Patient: sex M, age 51
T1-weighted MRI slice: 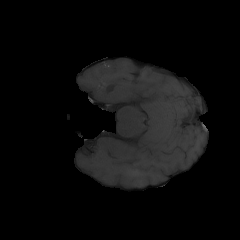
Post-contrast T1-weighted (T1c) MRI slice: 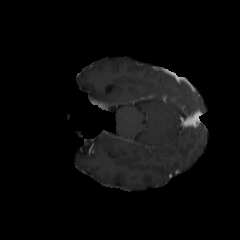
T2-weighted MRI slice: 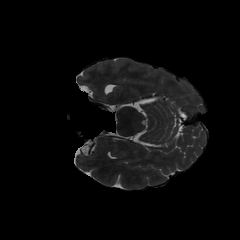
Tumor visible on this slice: no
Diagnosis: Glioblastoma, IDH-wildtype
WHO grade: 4